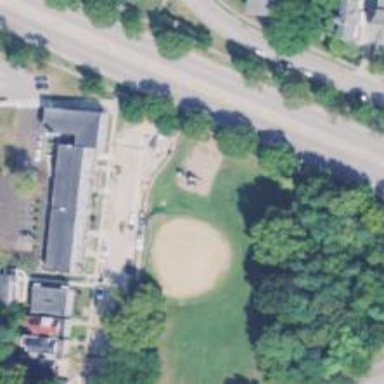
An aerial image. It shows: Baseball pitch for leisure land activities.